Interaction volume radius: 5 \u00c5
Interaction volume height: 10 \u00c5
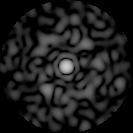
Disorder parameter: 0.84